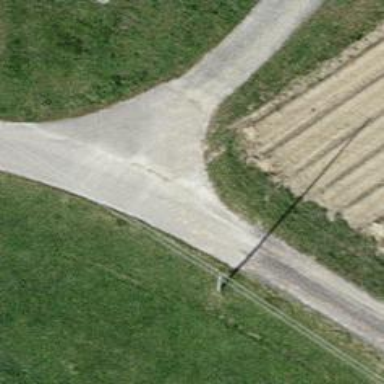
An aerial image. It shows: Track road with grade1 pebblestone surface.